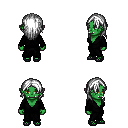
a pixel art fantasy rpg character, female body template, orc, green skin, gray robe, gold greaves, white long hairstyle, ghillies, four views (front, back, left, right), 2x2 character sprite sheet, small pixel art, hard edges, no anti-aliasing